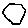
Label: hexagon